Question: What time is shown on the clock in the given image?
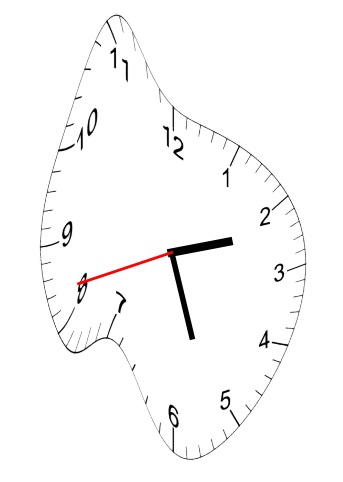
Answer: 02:26:42